Interaction volume radius: 5 \u00c5
Interaction volume height: 20 \u00c5
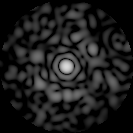
Disorder parameter: 0.8539